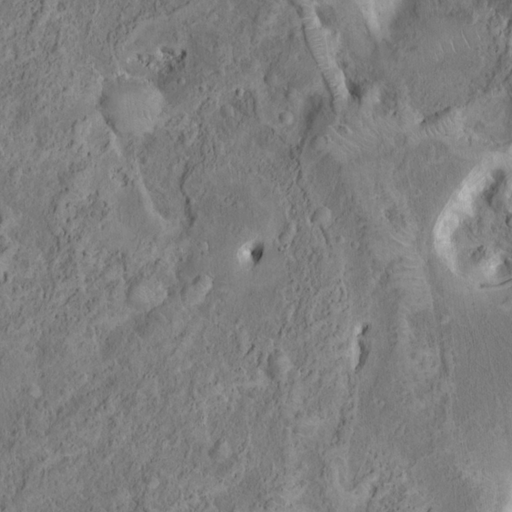
Classes present: Background, Cone